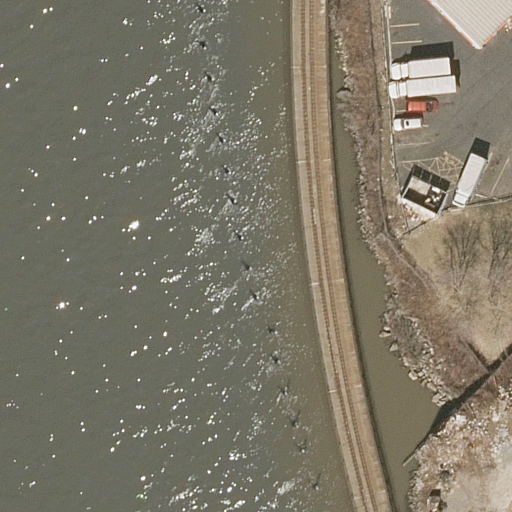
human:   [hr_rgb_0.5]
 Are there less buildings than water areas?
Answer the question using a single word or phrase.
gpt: no

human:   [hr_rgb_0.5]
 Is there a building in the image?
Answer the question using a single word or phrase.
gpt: yes

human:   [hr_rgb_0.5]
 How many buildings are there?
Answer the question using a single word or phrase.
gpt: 1

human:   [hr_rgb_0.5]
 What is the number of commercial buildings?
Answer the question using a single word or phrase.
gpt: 0

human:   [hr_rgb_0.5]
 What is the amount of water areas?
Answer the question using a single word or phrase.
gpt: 1

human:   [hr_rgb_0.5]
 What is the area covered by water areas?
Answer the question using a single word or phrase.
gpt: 7627m2

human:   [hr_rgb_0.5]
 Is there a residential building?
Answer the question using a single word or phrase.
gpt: yes

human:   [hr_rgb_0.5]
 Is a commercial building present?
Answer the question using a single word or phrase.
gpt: no

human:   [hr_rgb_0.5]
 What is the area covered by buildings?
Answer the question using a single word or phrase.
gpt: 3m2

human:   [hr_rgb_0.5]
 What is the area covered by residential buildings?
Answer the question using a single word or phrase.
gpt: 3m2

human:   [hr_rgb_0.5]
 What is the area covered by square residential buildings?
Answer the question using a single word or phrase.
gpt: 0m2

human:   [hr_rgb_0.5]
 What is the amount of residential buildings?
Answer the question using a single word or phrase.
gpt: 1

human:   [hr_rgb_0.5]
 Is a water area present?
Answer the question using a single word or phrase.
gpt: yes

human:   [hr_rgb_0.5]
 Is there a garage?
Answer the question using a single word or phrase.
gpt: no

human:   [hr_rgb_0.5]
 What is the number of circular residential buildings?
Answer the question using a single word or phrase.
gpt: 0

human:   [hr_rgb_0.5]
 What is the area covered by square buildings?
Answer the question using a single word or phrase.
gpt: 0m2

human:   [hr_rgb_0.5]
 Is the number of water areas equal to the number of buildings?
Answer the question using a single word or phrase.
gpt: yes

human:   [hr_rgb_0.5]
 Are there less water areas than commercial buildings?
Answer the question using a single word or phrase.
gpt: no

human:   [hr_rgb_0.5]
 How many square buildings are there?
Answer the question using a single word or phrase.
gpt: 0

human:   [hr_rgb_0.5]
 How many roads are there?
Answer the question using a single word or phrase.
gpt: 0

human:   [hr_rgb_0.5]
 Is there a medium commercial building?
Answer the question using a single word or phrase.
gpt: no

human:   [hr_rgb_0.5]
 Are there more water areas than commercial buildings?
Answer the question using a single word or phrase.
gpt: yes

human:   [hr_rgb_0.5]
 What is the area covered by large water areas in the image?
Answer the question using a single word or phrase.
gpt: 7627m2

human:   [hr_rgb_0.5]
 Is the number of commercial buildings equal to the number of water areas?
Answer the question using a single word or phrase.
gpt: no

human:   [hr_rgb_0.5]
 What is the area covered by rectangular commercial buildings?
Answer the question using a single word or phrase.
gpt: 0m2

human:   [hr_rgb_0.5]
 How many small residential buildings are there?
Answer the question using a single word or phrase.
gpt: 1

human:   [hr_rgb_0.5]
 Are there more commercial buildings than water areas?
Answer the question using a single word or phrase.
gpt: no

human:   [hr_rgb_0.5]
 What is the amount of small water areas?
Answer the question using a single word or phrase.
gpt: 0

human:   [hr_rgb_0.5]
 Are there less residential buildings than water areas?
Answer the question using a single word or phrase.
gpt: no

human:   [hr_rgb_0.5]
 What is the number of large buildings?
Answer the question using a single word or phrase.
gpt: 0

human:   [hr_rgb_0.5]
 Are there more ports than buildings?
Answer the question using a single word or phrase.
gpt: no

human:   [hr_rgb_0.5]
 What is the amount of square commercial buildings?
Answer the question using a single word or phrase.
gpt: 0

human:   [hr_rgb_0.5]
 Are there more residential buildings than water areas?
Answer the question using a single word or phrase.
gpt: no

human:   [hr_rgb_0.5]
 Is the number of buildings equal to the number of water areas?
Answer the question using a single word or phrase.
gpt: yes

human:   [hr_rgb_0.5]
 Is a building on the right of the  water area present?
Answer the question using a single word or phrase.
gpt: yes

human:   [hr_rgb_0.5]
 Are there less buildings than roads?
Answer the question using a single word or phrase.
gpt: no

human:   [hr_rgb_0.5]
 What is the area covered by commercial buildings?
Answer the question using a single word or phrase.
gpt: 0m2

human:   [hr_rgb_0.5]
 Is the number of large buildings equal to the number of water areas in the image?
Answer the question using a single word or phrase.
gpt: no

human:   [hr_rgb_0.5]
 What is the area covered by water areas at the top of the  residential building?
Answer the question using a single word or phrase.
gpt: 0m2

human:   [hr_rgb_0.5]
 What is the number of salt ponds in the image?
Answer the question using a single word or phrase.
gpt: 0

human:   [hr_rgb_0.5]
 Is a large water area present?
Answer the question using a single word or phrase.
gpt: yes

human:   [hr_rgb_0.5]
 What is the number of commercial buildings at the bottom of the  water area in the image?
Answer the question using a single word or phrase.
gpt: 0

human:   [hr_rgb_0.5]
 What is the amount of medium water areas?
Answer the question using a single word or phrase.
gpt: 0

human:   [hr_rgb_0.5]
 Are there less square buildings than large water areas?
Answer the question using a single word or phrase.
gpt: yes

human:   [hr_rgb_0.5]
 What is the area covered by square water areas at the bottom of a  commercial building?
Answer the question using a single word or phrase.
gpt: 0m2

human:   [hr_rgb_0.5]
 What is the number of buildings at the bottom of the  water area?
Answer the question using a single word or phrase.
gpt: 0

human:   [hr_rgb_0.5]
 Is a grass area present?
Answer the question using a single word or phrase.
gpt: no

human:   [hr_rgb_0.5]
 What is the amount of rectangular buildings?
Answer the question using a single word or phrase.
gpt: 1

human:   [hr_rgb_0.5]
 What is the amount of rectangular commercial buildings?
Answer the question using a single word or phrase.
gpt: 0

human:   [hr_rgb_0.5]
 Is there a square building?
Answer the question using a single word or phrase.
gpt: no

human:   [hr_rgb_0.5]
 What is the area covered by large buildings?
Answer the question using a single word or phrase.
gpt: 0m2

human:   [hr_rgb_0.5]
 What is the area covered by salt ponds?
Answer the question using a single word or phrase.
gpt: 0m2

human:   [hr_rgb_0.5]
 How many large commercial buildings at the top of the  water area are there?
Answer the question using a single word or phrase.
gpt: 0

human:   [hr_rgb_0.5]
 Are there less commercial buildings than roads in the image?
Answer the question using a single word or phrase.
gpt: no

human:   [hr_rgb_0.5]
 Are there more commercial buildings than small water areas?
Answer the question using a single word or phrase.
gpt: no

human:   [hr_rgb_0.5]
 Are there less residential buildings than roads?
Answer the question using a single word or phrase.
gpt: no

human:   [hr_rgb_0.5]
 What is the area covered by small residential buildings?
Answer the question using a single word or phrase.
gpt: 3m2

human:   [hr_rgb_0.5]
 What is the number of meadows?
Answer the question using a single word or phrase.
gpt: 0

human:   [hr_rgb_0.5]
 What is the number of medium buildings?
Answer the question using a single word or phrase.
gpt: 0

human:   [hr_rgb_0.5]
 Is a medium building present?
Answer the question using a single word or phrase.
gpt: no

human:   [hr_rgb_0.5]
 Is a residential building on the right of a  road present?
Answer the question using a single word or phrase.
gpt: no

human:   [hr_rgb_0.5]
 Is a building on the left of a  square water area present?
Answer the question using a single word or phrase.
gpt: no

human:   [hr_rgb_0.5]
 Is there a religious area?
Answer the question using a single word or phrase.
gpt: no

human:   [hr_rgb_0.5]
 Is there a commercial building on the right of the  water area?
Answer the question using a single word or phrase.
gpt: no